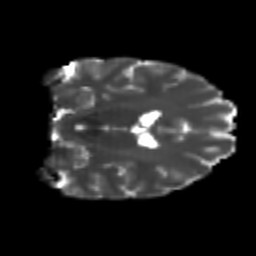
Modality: T2w
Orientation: coronal
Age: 20
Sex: female
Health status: healthy
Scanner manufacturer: philips
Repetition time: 7.384 s
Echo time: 0.08599 s